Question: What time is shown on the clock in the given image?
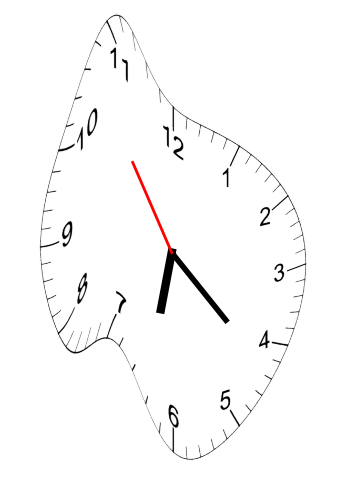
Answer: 06:21:54